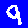
Digit: 9